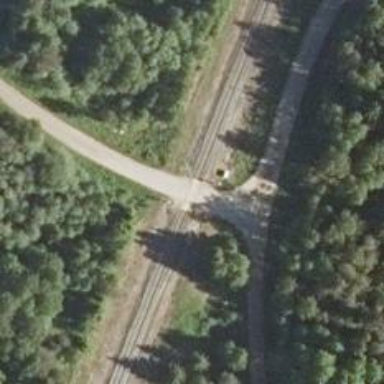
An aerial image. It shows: Level crossing with lights and saltire markings.